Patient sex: M
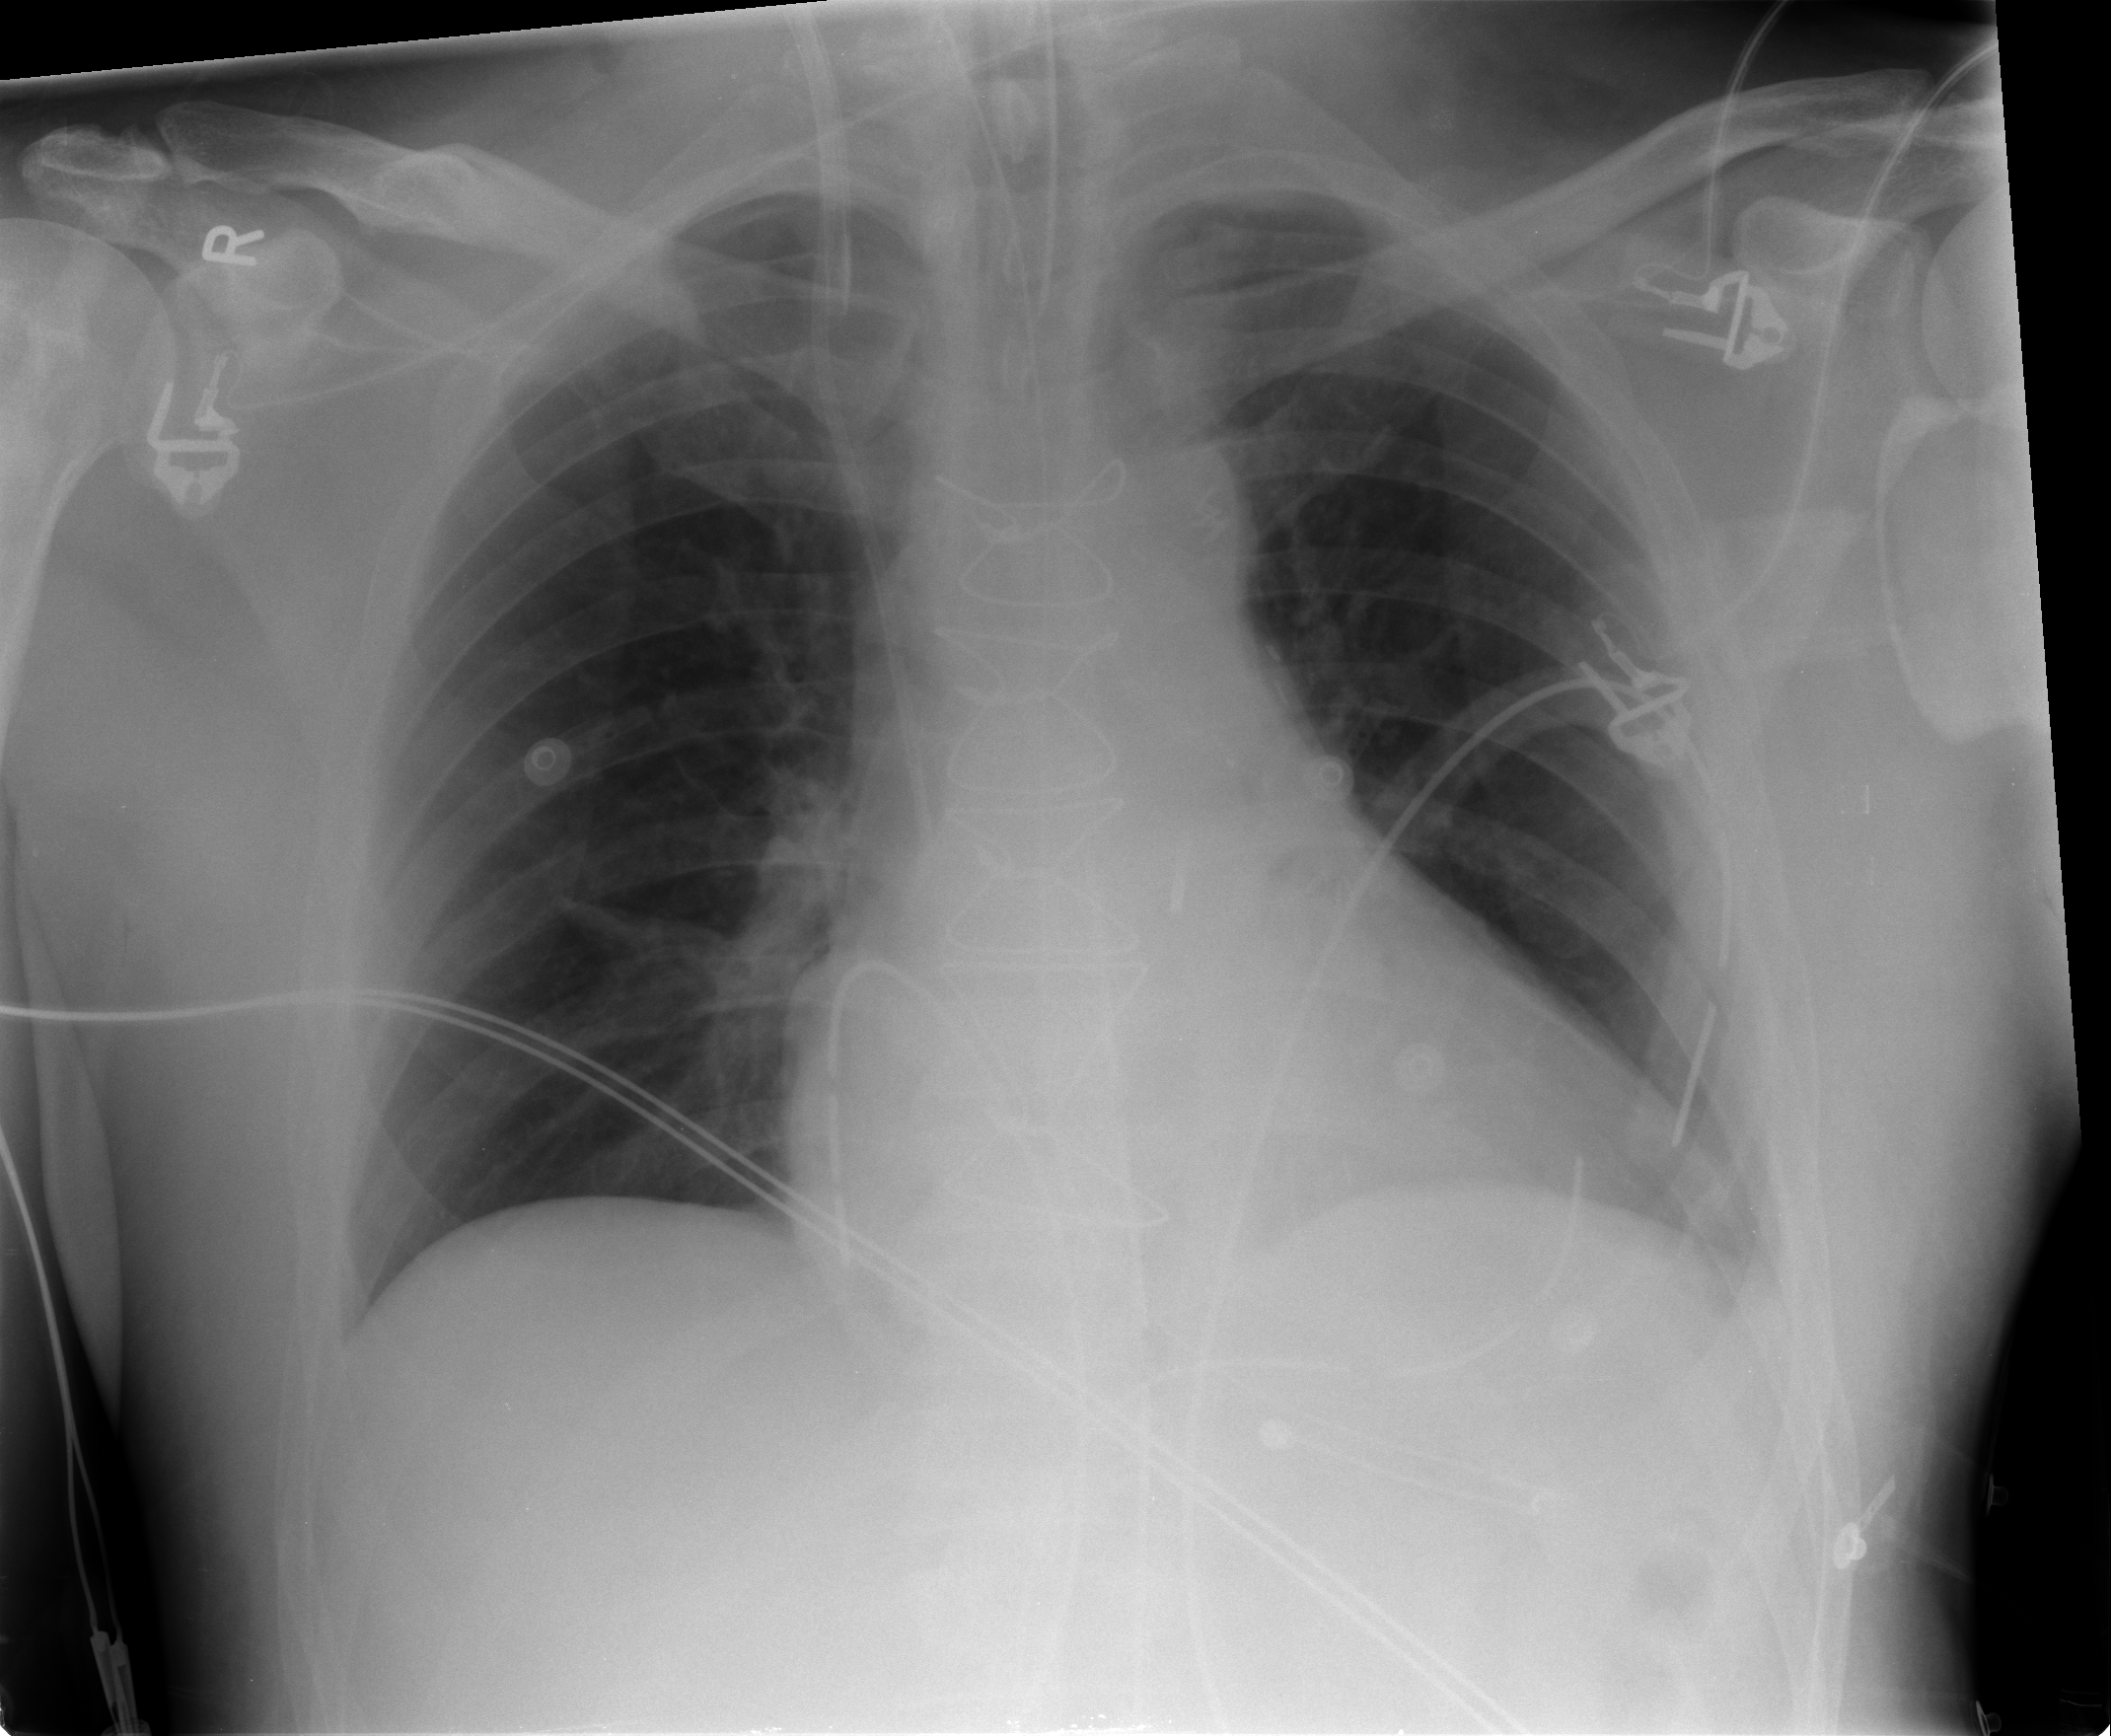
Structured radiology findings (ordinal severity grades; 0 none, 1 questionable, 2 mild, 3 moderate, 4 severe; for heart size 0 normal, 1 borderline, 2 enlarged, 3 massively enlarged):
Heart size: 0
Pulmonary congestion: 0
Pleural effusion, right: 0
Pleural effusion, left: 2
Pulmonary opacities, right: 0
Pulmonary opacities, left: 0
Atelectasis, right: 2
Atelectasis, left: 2